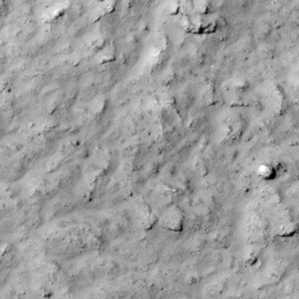
Label: non_frost